Question: I have the following plot of data:

I would like to have month labels on the x-axis i.e. Jan, Feb, ..., Dec equally spaced. How can I do this?
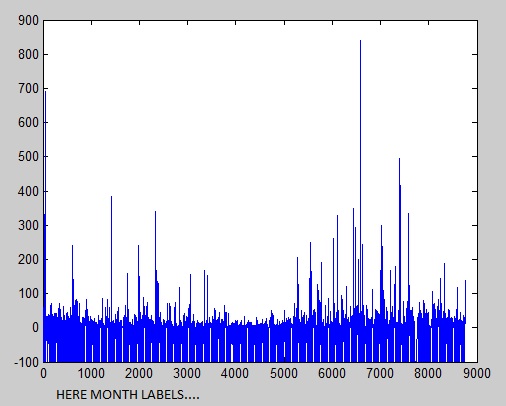
Answer: You can modify 'XtickLabel' property for this purpose:
'''
set(gca, 'XTickLabel', {'Jan', 'Feb', 'Mar', 'Apr', 'May', 'Jun', 'Jul', ...
'Aug', 'Sep', 'Oct', 'Nov', 'Dec'})
'''
If not all ticks are showing, you can tinker with the 'XTick' property as well:
'''
set(gca, 'XTick', linspace(1, N, 12))
'''
where 'N' is the total number of samples plotted.
Read <URL> for more information.